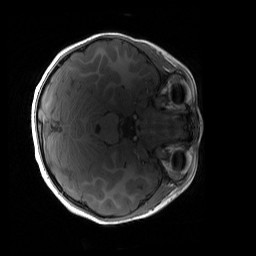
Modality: T1w
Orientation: axial
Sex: female
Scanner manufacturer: siemens
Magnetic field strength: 3 T
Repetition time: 1.9 s
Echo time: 0.00243 s